Interaction volume radius: 5 \u00c5
Interaction volume height: 25 \u00c5
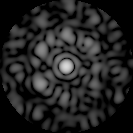
Disorder parameter: 0.7001